Field crop: tomato
Growth stage: 1
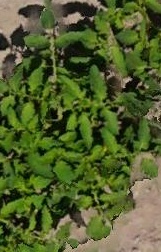
Species: tomato